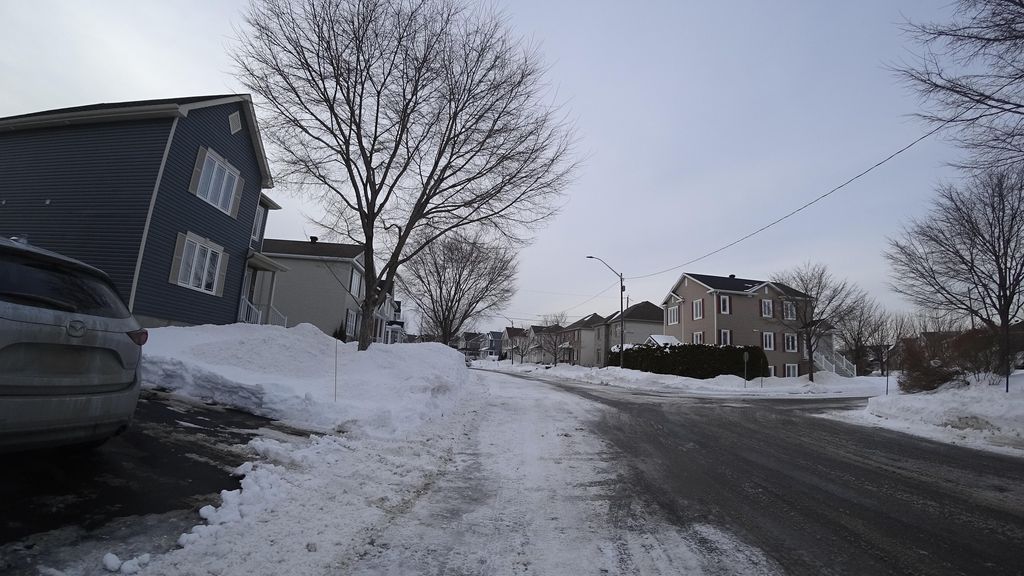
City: quebec_city